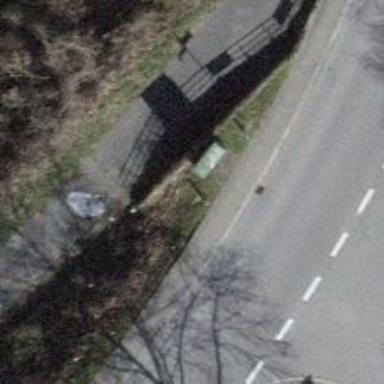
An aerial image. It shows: Guidepost with information.